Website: walmart
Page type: review-order
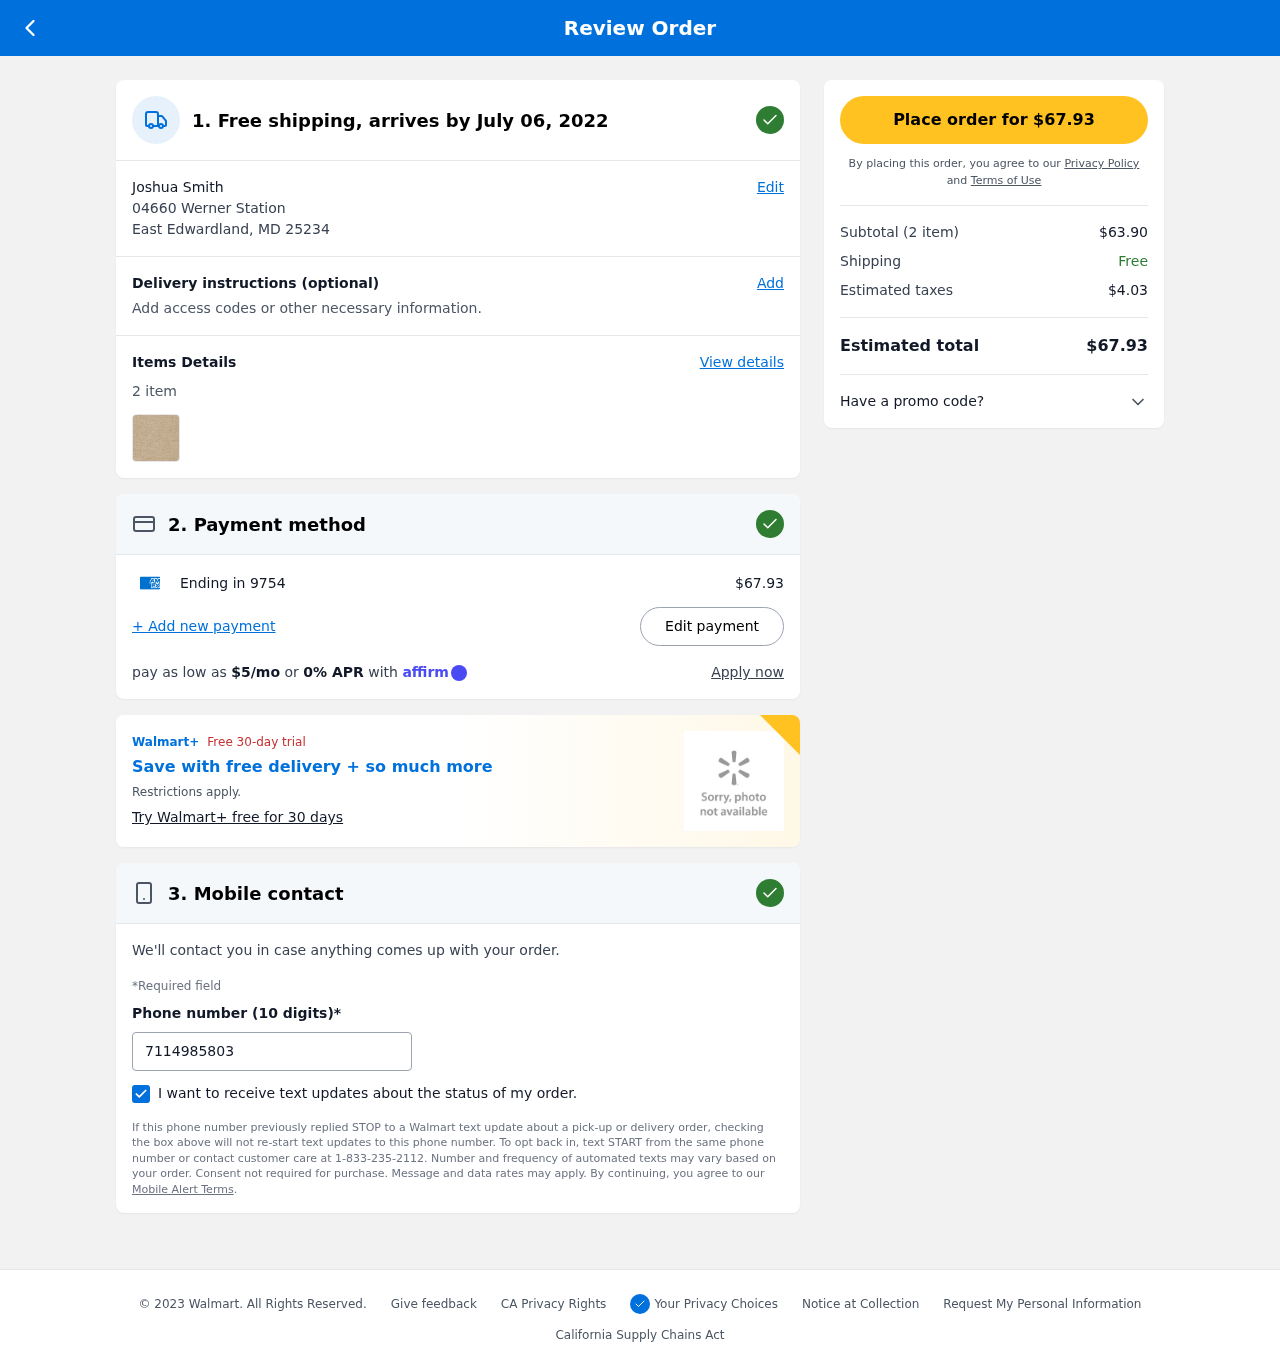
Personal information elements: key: PII_CARD_LAST4
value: Ending in 9754
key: PII_CITY_STATE_ZIP
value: East Edwardland, MD 25234
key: PII_FULLNAME
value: Joshua Smith
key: PII_PHONE
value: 7114985803
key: PII_STREET
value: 04660 Werner Station
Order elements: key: ORDER_DELIVERY_DATE
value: July 06, 2022
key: ORDER_NUM_ITEMS
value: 2 item
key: ORDER_NUM_ITEMS
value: Subtotal (2 item)
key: ORDER_TOTAL
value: $67.93
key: ORDER_TOTAL
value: Place order for $67.93
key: ORDER_MONTHLY_PAYMENT
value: $5/mo
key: ORDER_SUBTOTAL
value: $63.90
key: ORDER_TAX
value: $4.03